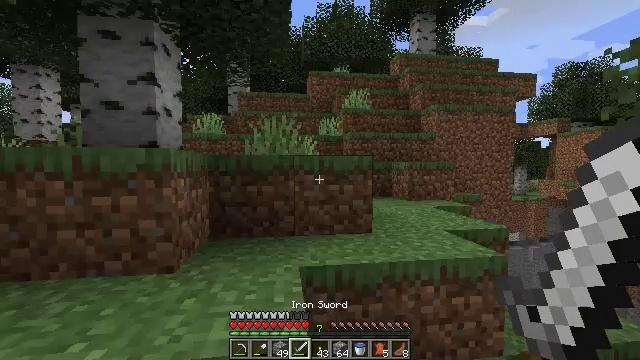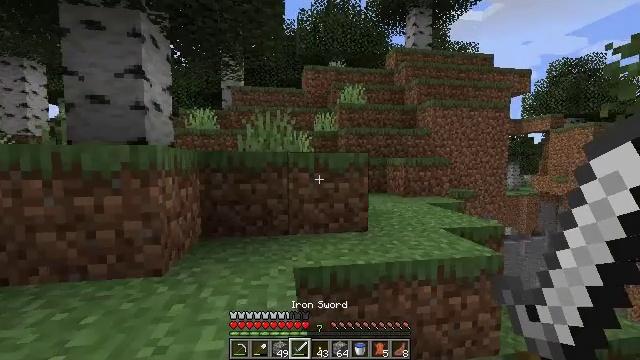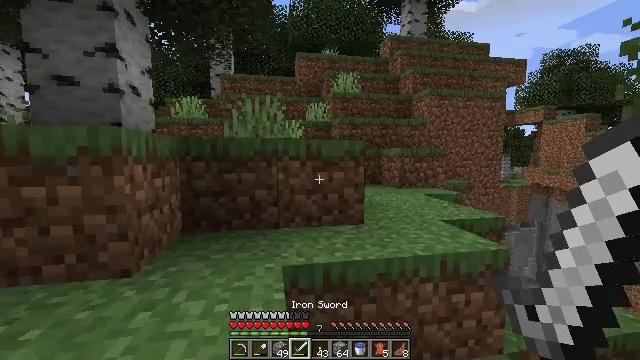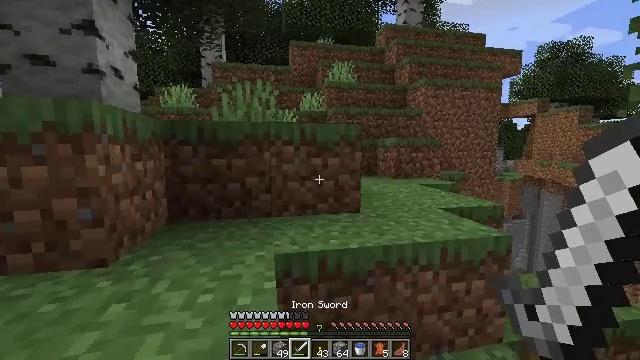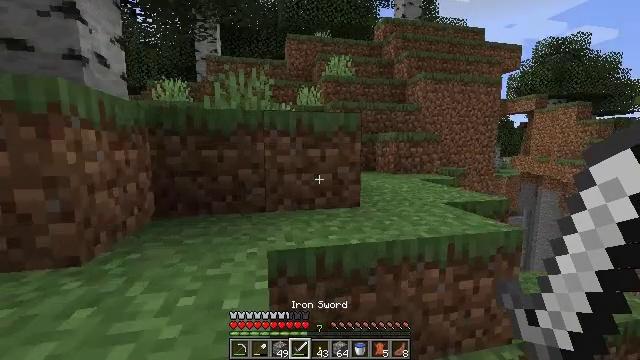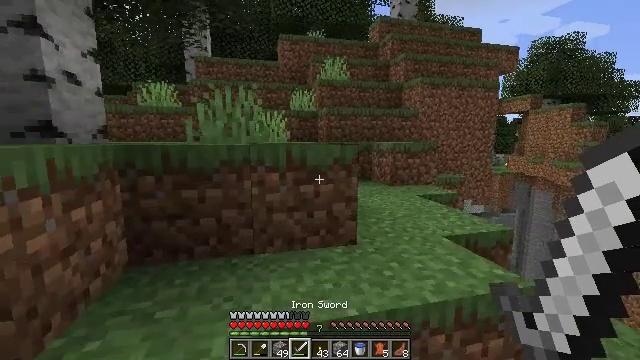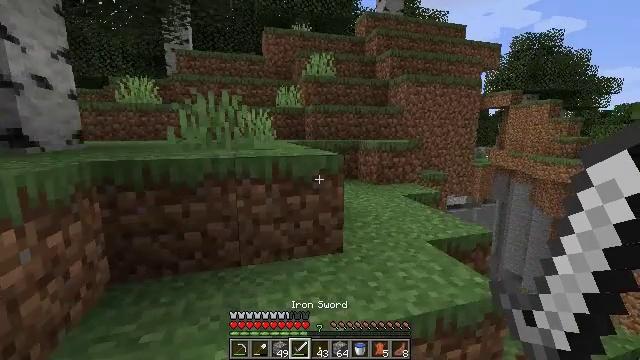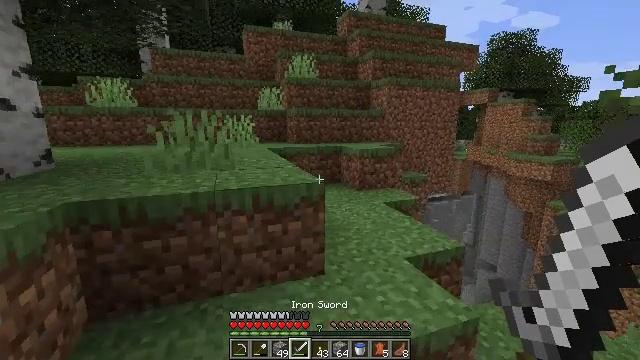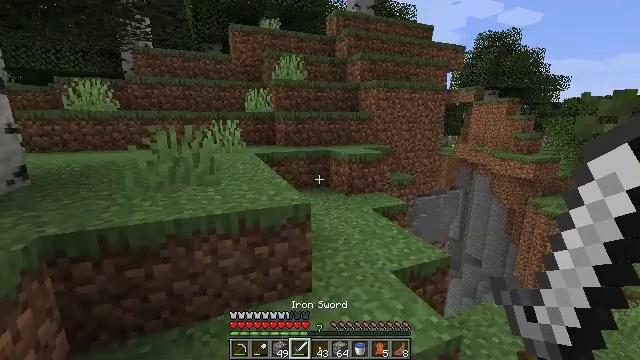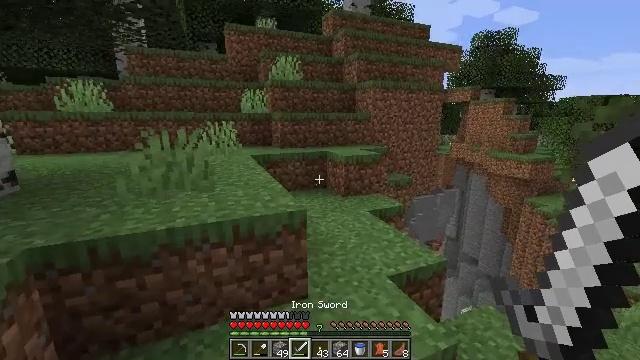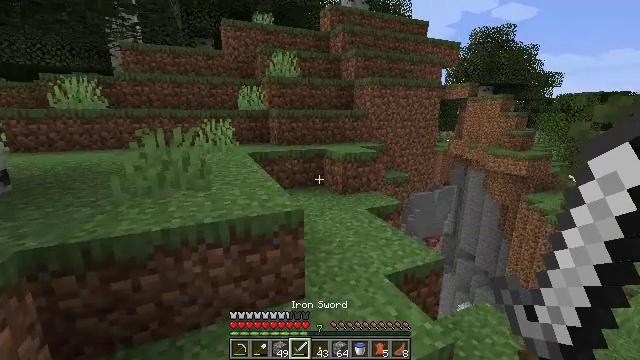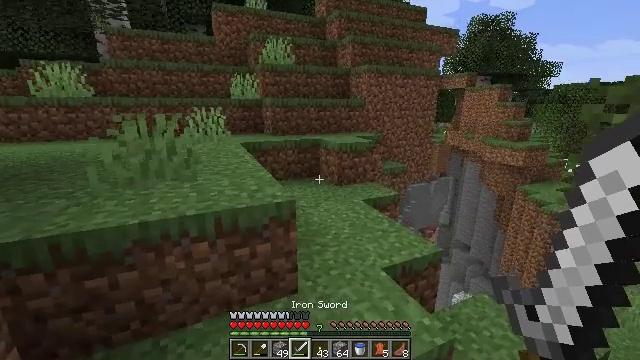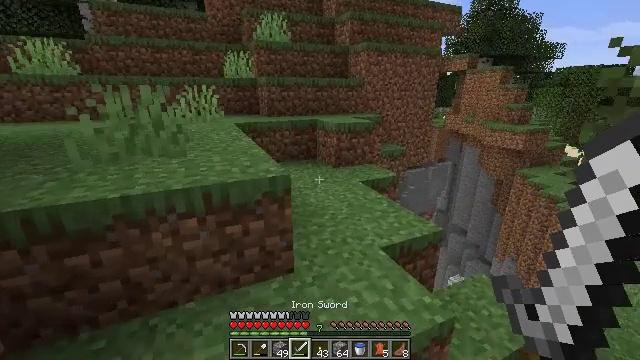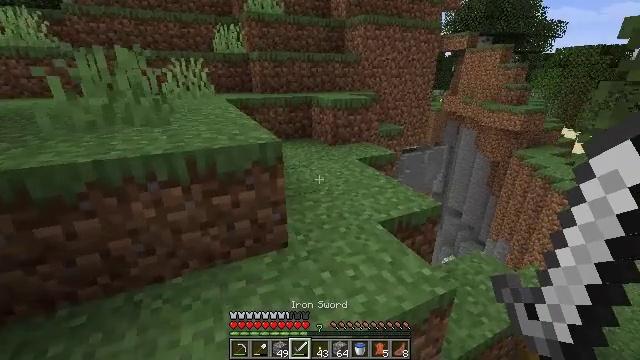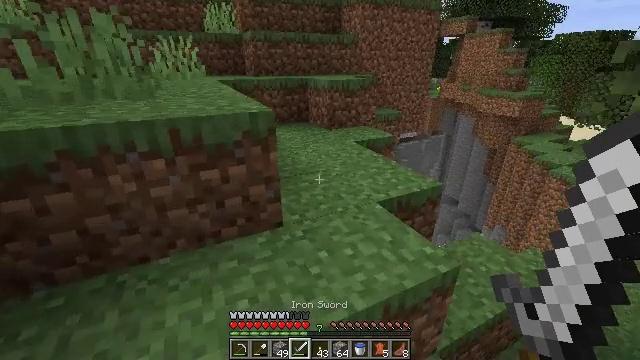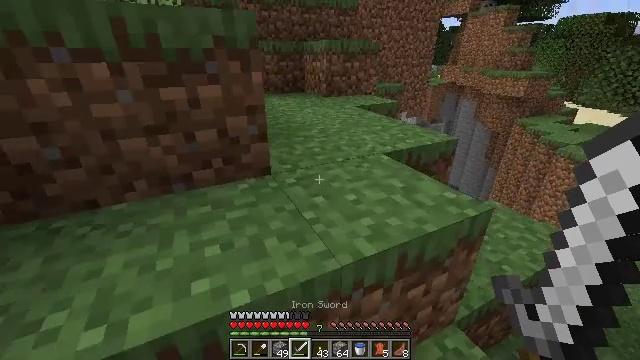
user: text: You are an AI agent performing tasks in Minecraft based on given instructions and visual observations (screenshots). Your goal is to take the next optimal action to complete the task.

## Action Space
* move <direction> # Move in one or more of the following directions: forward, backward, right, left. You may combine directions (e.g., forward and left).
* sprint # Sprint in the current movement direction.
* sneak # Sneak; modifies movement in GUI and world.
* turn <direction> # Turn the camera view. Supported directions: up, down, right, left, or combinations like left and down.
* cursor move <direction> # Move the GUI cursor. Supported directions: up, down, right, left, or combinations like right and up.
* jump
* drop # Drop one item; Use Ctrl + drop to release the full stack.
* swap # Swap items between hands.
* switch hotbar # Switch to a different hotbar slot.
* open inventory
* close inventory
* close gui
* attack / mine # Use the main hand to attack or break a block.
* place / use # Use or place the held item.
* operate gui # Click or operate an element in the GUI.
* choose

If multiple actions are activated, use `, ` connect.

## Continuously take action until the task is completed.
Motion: motion action
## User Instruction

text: Harvest sugar cane from the plant.
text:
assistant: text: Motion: move forward, turn right and down
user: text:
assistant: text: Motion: move forward, turn right and down
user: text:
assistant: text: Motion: move forward, turn right and down, jump
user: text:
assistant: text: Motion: move forward, jump
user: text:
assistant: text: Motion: move forward, turn right and down, jump
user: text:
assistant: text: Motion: move forward, turn right and down
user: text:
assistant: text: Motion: move forward, turn right and down
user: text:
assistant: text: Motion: move forward, turn right and down
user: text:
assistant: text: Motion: move forward
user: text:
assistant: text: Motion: move forward
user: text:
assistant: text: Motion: move forward, turn down
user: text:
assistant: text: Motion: move forward, turn down
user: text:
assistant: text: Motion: move forward, turn down
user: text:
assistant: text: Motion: move forward, turn down
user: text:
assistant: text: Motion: move forward, turn down
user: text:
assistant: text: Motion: move forward
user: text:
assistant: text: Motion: move forward, turn down
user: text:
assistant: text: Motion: move forward, turn down
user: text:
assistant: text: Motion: move forward, turn down, jump
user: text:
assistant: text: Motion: move forward, jump
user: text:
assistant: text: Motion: move forward, turn down, jump
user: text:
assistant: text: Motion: move forward, turn down, jump
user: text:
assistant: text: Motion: move forward, turn down, jump
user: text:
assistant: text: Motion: move forward, turn down, jump
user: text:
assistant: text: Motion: move forward, turn down
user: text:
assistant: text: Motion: move forward
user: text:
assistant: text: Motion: move forward
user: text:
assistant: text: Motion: move forward
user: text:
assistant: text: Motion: move forward
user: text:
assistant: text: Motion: move forward